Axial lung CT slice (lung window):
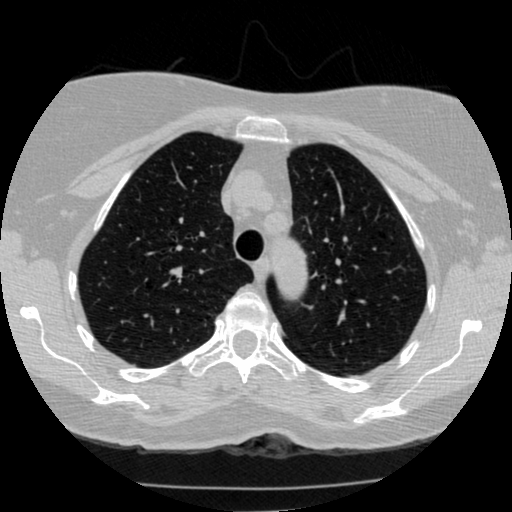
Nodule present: no